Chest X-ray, PA view. Patient: 52 years old, sex M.
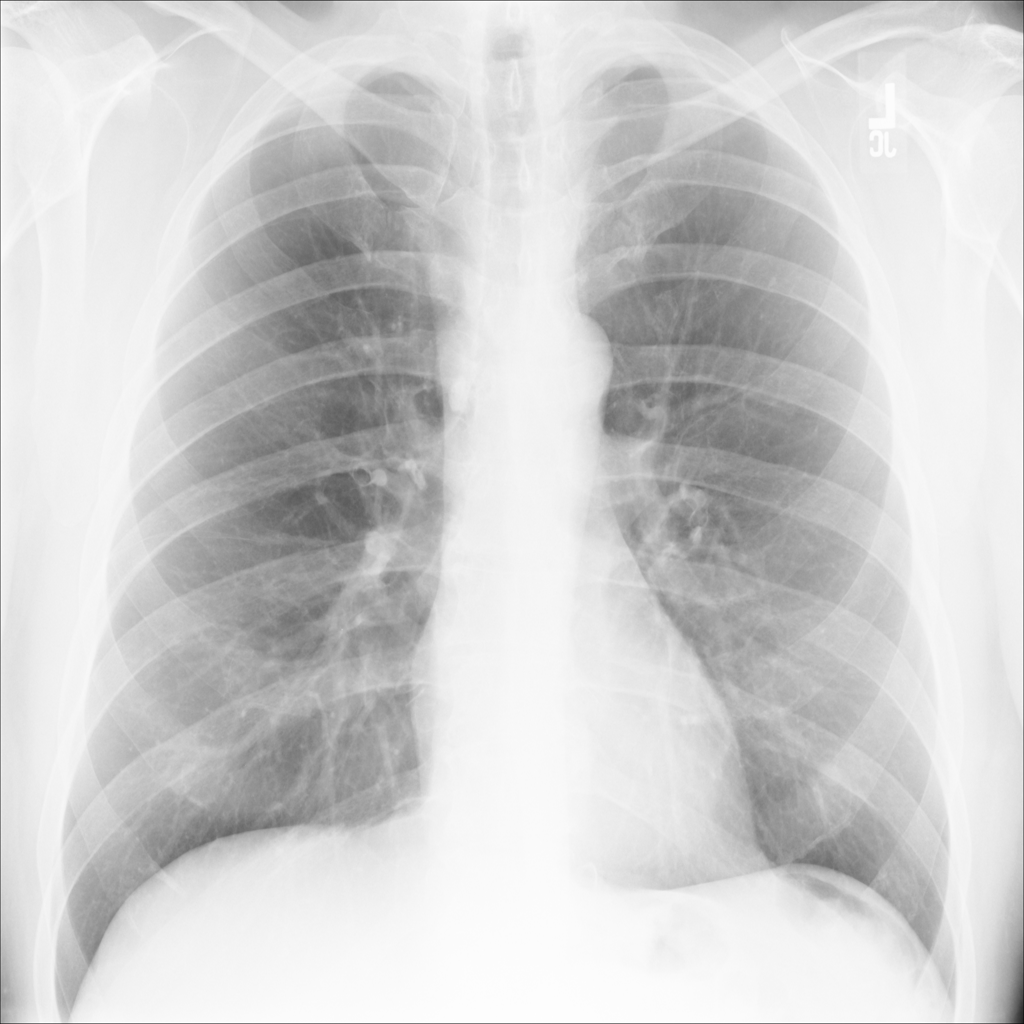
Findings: No Finding